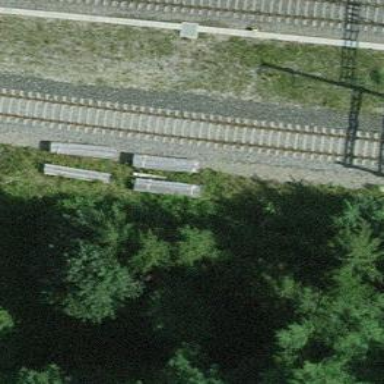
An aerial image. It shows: Rail yard with electrified contact lines for the trains.